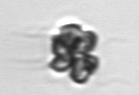
Label: Corymbellus